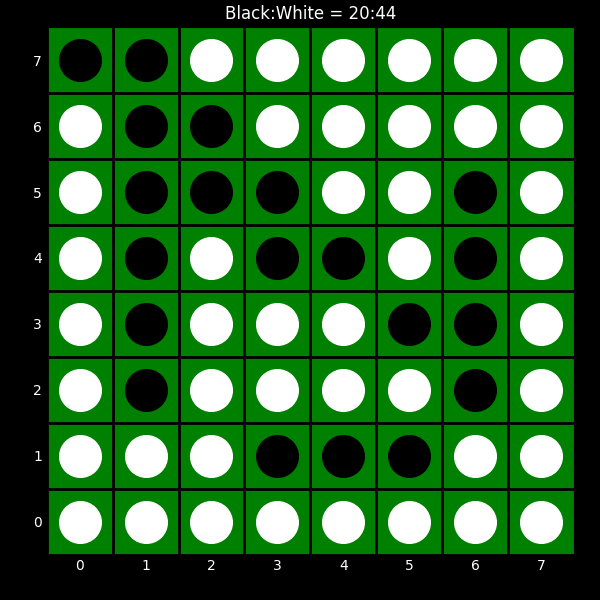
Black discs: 20
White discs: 44